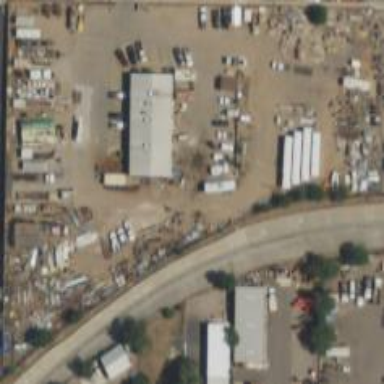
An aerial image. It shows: Scrap yard located in industrial area.